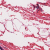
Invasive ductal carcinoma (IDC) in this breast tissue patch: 0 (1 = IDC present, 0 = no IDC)